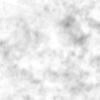
Label: no_change